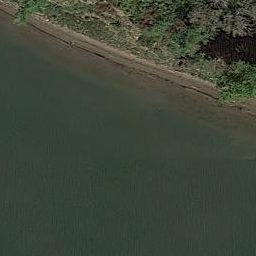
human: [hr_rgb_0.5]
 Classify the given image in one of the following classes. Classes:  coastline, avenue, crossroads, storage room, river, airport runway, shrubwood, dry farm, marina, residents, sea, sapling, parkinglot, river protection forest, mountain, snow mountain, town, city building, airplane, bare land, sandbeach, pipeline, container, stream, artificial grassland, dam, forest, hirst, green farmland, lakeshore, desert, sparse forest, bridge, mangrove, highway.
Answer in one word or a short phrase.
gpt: river protection forest